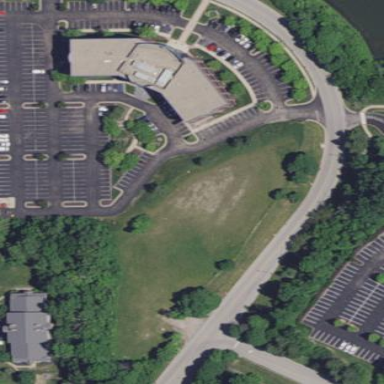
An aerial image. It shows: Parking area with surface.